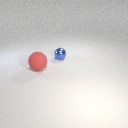
large red rubber sphere in front of small blue metal sphere